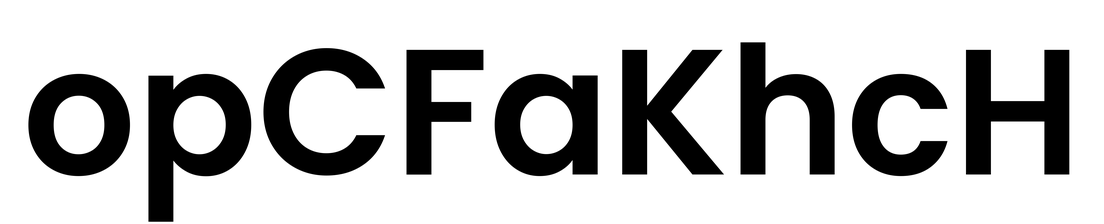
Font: Poppins-SemiBold